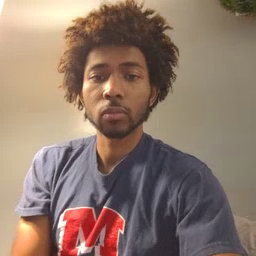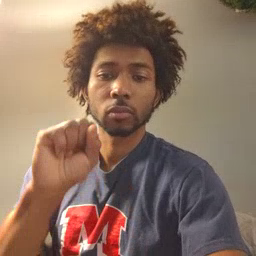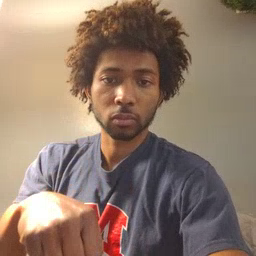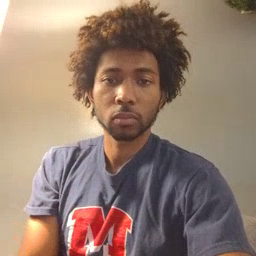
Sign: can